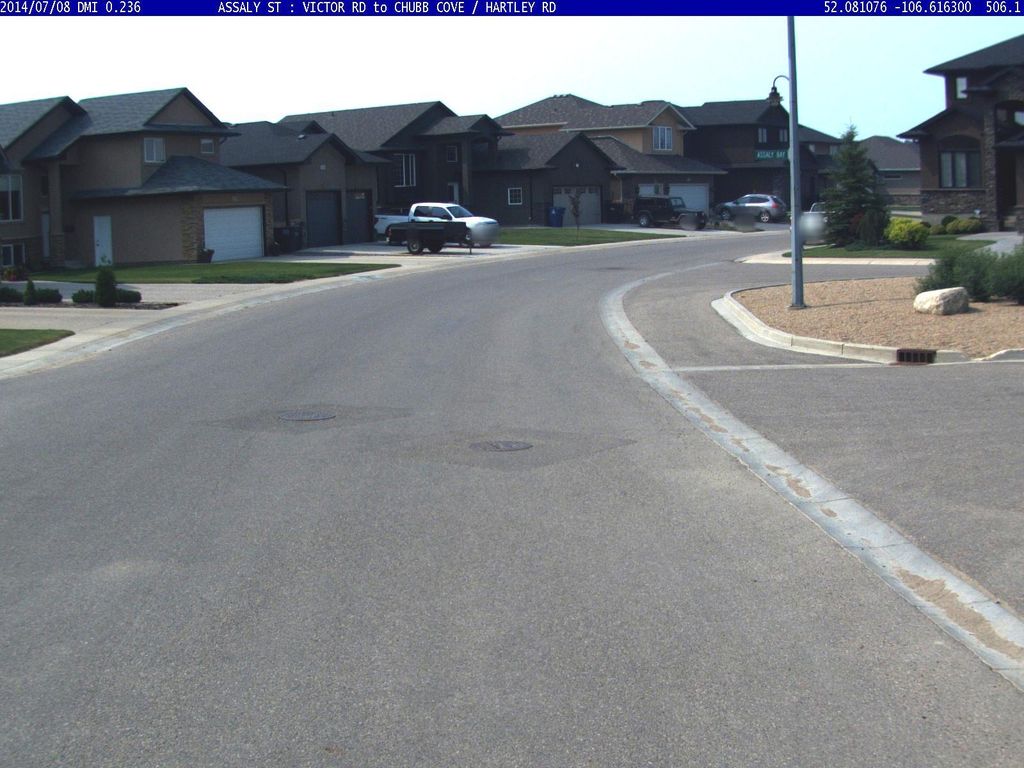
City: saskatoon